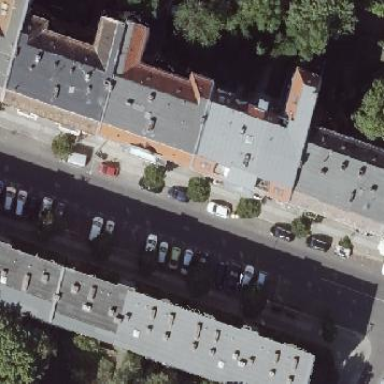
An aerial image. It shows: Apartments building with saltbox roof shape.